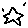
Label: star